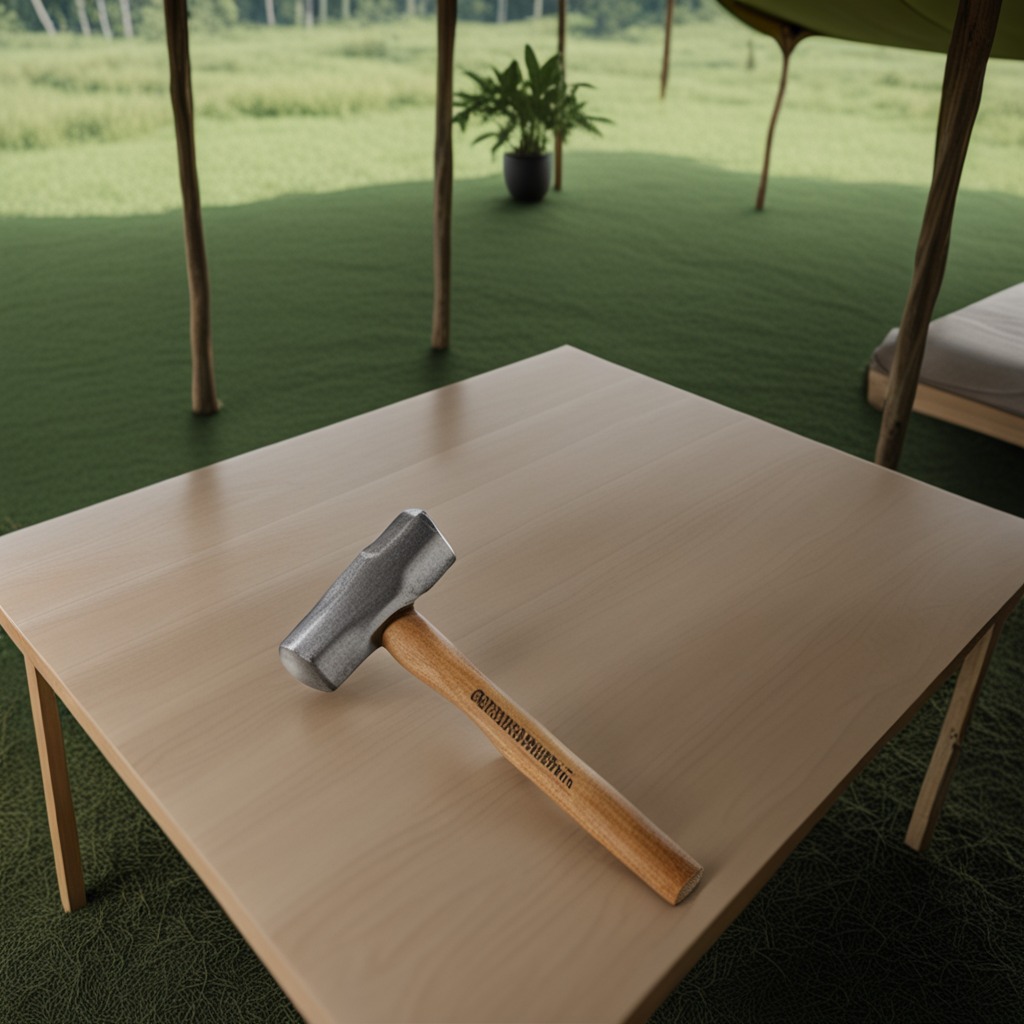
A hammer is lying on the wooden table.